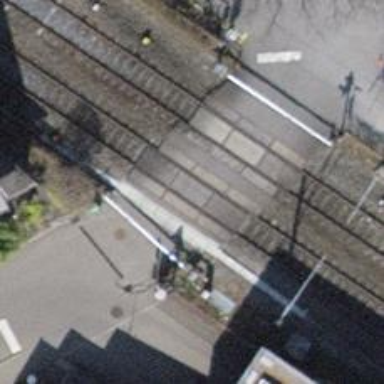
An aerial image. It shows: Level crossing with full barriers and lights.